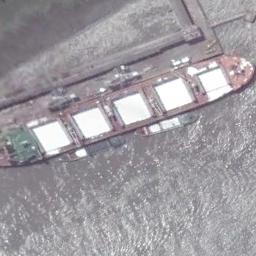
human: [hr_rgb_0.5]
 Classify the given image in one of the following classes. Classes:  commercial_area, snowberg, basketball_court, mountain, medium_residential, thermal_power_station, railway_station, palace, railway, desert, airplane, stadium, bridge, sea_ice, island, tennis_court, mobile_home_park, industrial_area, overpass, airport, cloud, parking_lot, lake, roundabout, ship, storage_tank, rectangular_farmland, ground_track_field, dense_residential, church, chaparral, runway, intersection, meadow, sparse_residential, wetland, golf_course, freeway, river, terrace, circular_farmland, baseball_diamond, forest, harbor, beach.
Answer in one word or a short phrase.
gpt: ship